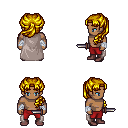
a pixel art fantasy rpg character, male body template, human, dark skin, gray cape, red pants, blonde princess hairstyle, white cloth bandages, maroon shoes, dagger, four views (front, back, left, right), 2x2 character sprite sheet, small pixel art, hard edges, no anti-aliasing